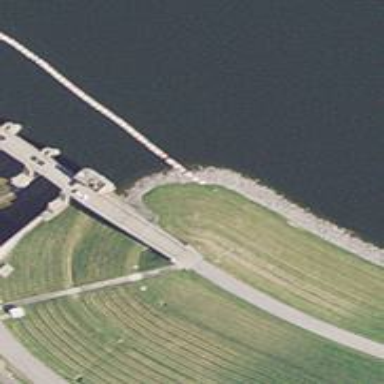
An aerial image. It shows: Footway road leading to bridge over dam waterway.